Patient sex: M
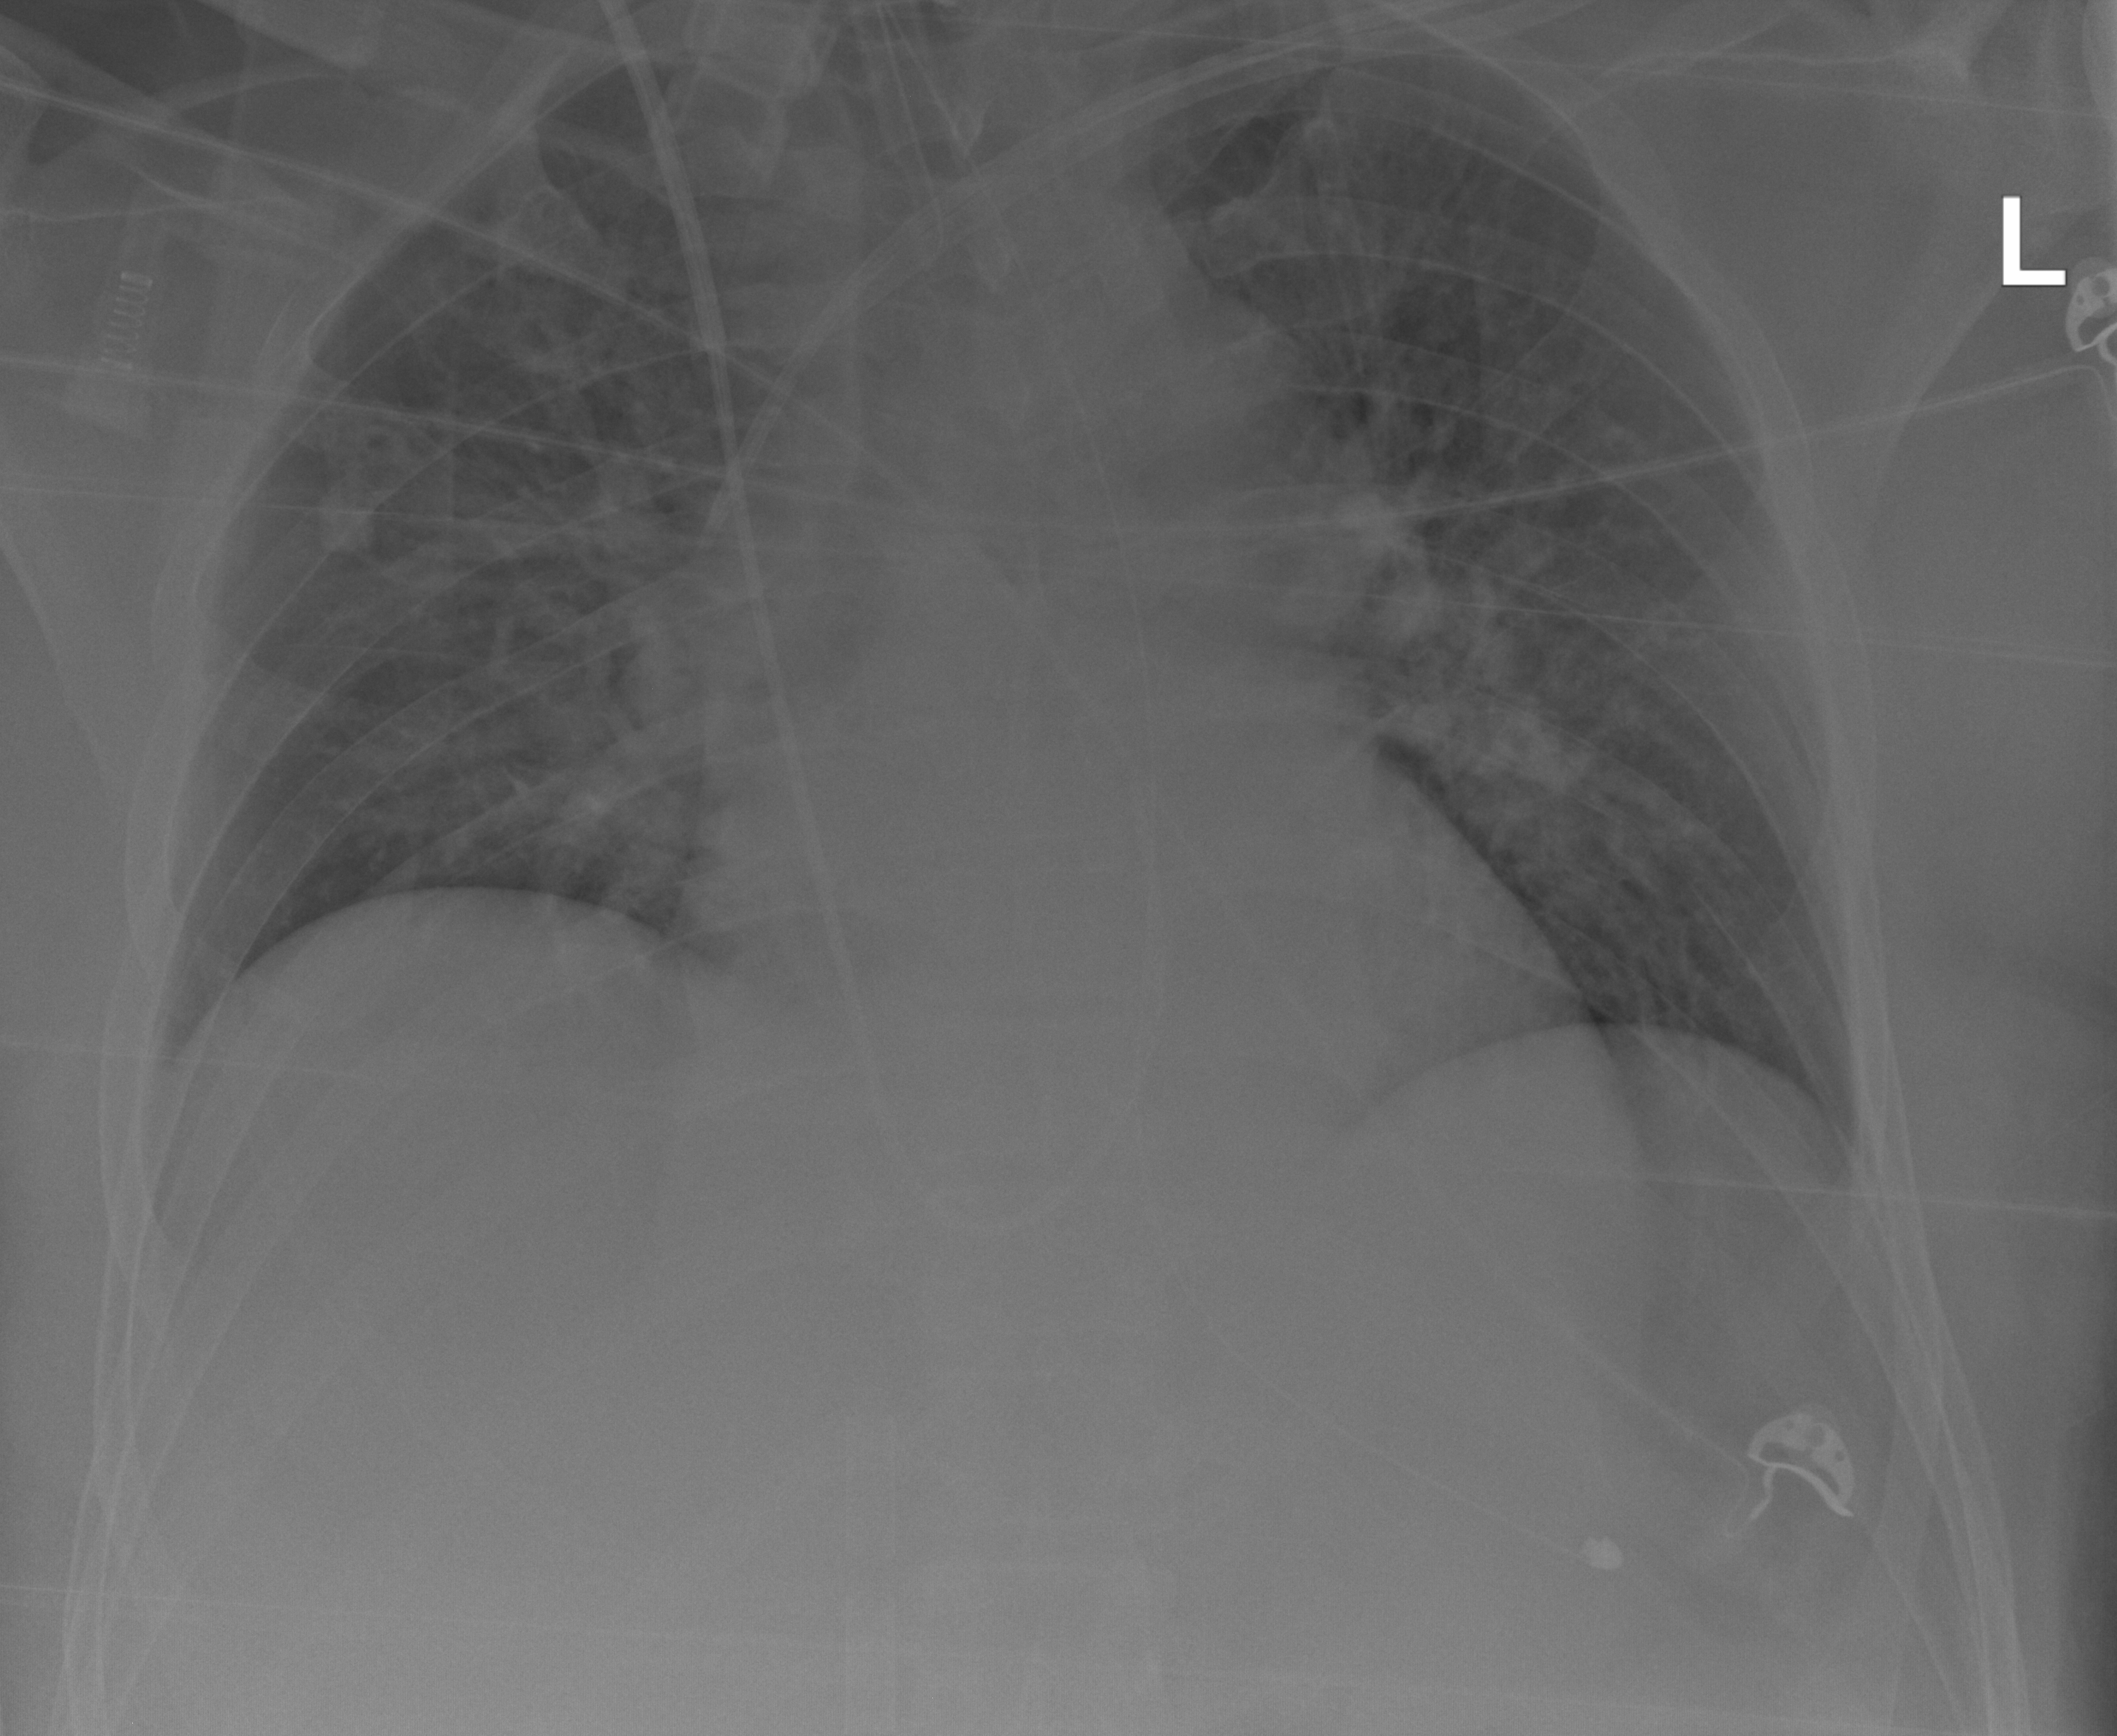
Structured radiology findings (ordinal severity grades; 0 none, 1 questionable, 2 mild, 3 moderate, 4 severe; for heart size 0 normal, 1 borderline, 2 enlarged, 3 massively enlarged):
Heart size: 0
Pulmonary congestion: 2
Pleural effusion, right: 0
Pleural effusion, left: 0
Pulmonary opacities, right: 0
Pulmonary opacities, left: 0
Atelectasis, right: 0
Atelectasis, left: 0